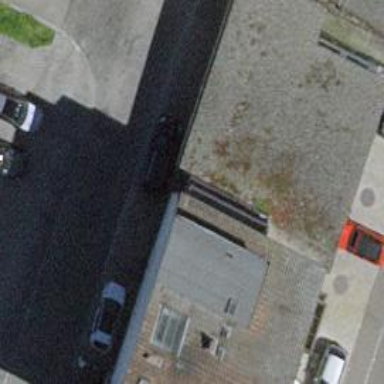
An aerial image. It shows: Building with toilets and car repair shop.